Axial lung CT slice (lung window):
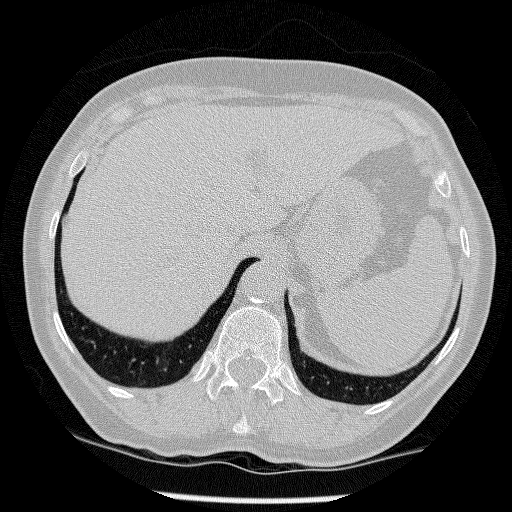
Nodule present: no